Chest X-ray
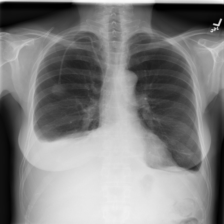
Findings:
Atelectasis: negative
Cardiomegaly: negative
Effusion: positive
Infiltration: negative
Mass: negative
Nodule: negative
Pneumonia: negative
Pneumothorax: negative
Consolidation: negative
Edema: negative
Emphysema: negative
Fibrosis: negative
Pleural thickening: negative
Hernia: negative